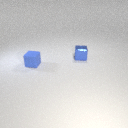
small blue metal cube to the right of small blue rubber cube